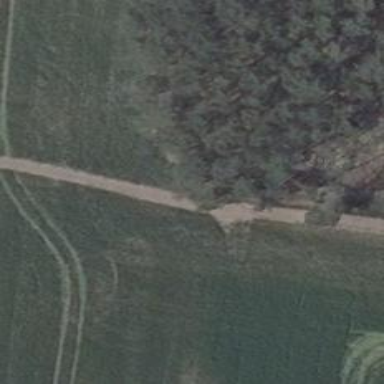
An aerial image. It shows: Path with grass surface and grade 5 track.